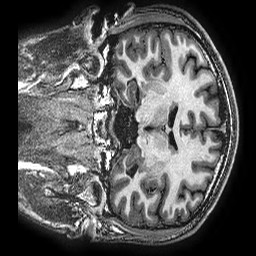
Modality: T1w
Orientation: coronal
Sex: male
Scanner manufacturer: ge
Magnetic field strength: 3 T
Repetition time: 0.00766 s
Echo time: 0.003476 s